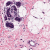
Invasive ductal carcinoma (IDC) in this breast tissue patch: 0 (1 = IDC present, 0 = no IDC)